Interaction volume radius: 10 \u00c5
Interaction volume height: 10 \u00c5
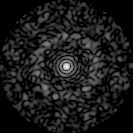
Disorder parameter: 0.8447